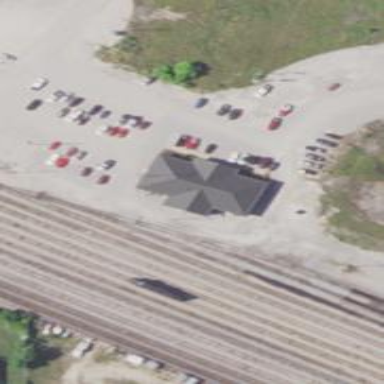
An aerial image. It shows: Railway siding with rails.